Question: I know there's many questions with the same title, but non like my problem.
I'm trying to use a class from a another script on a new script, but I get an indent error on the same line I'm importing the script. It's odd cause there's no indentation or spaces and I've checked. Backspaced many time and nothing. Here's the '.py' where I'm importing the class:
'''
from logInScreen import checkValidation #the undexpected indent is on this line
class hello:
cv = checkValidation()
def show(self):
print(self.cv.user)
h = hello()
h.show()
'''
THIS IS JUST AN EXAMPLE! I named the 'hello' class differently.
This is a bit of the class I'm trying to import from another '.py'. I'll show just before the 1st method cause That's all I'm using.
'''
class checkValidation:
fail = 0
user = "name"
password = "1234"
'''
Here's I picture of the error:

I know it sounds stupid, but I can't seems to find a way to fix it. I made sure both scripts are on the same folder.
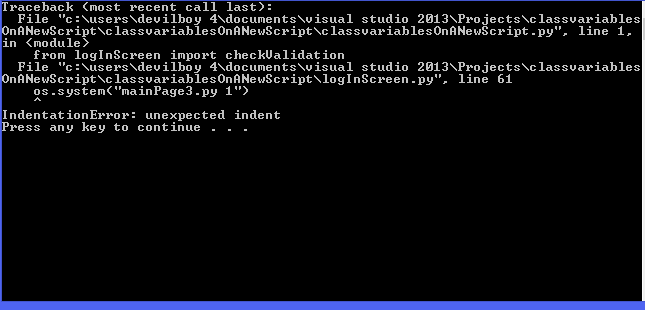
Answer: Line 61 had 5 spaces instead 4